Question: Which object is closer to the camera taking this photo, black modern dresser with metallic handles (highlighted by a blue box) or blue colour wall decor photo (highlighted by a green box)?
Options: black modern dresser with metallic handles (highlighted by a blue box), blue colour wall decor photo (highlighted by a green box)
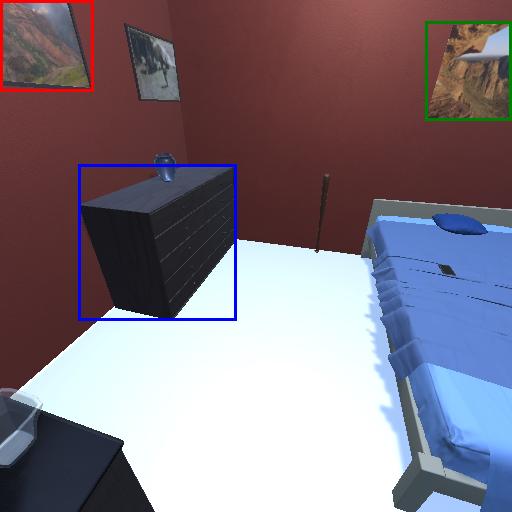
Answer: black modern dresser with metallic handles (highlighted by a blue box)